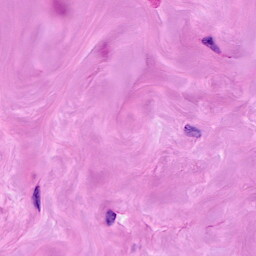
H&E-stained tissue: Breast